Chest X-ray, PA view. Patient: 30 years old, sex F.
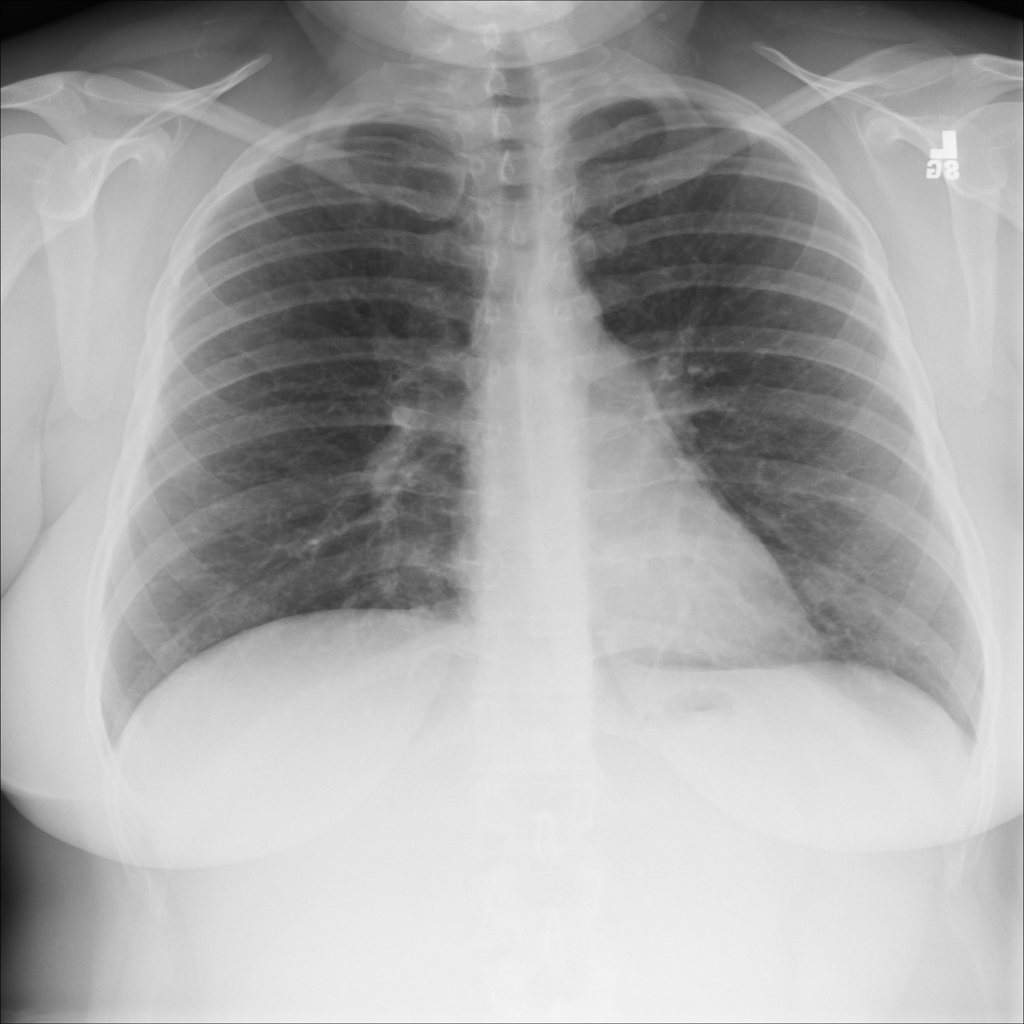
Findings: No Finding